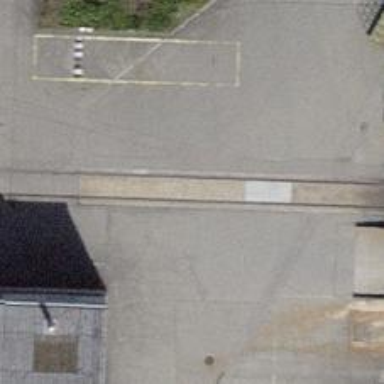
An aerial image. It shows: Railway crossing.